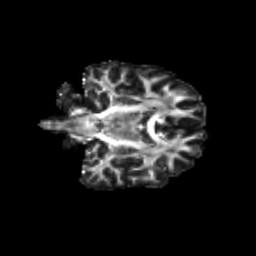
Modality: FA
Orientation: coronal
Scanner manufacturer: siemens
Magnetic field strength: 3 T
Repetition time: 9.2 s
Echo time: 0.084 s